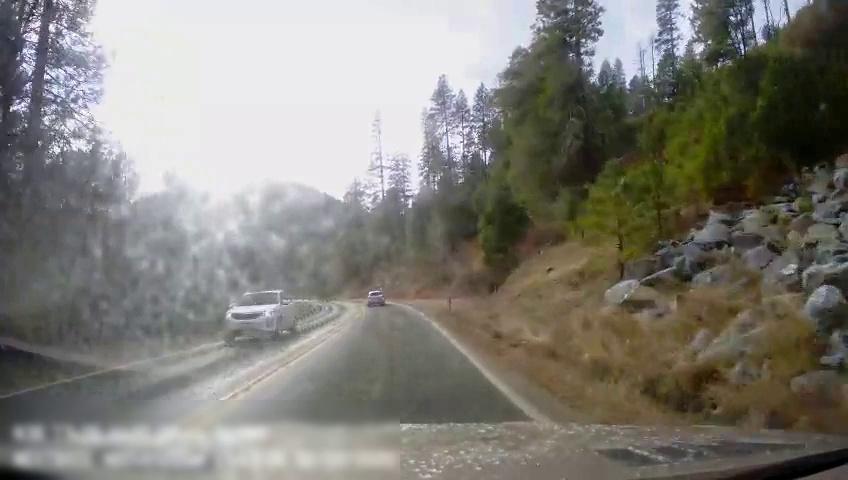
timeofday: Day
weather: Sunny
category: Drivable Space
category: Vehicles | Truck
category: Vehicles | Car
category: Lanes | Opposite Lane
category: Lanes | Current Lane
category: Lanes | Current Lane
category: Lanes | Current Lane